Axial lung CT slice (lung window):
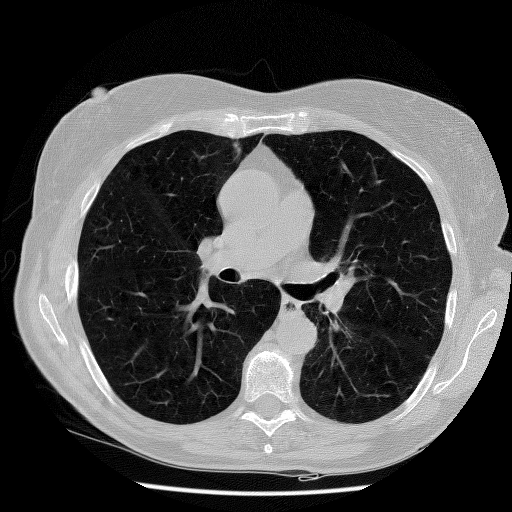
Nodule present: no